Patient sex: M
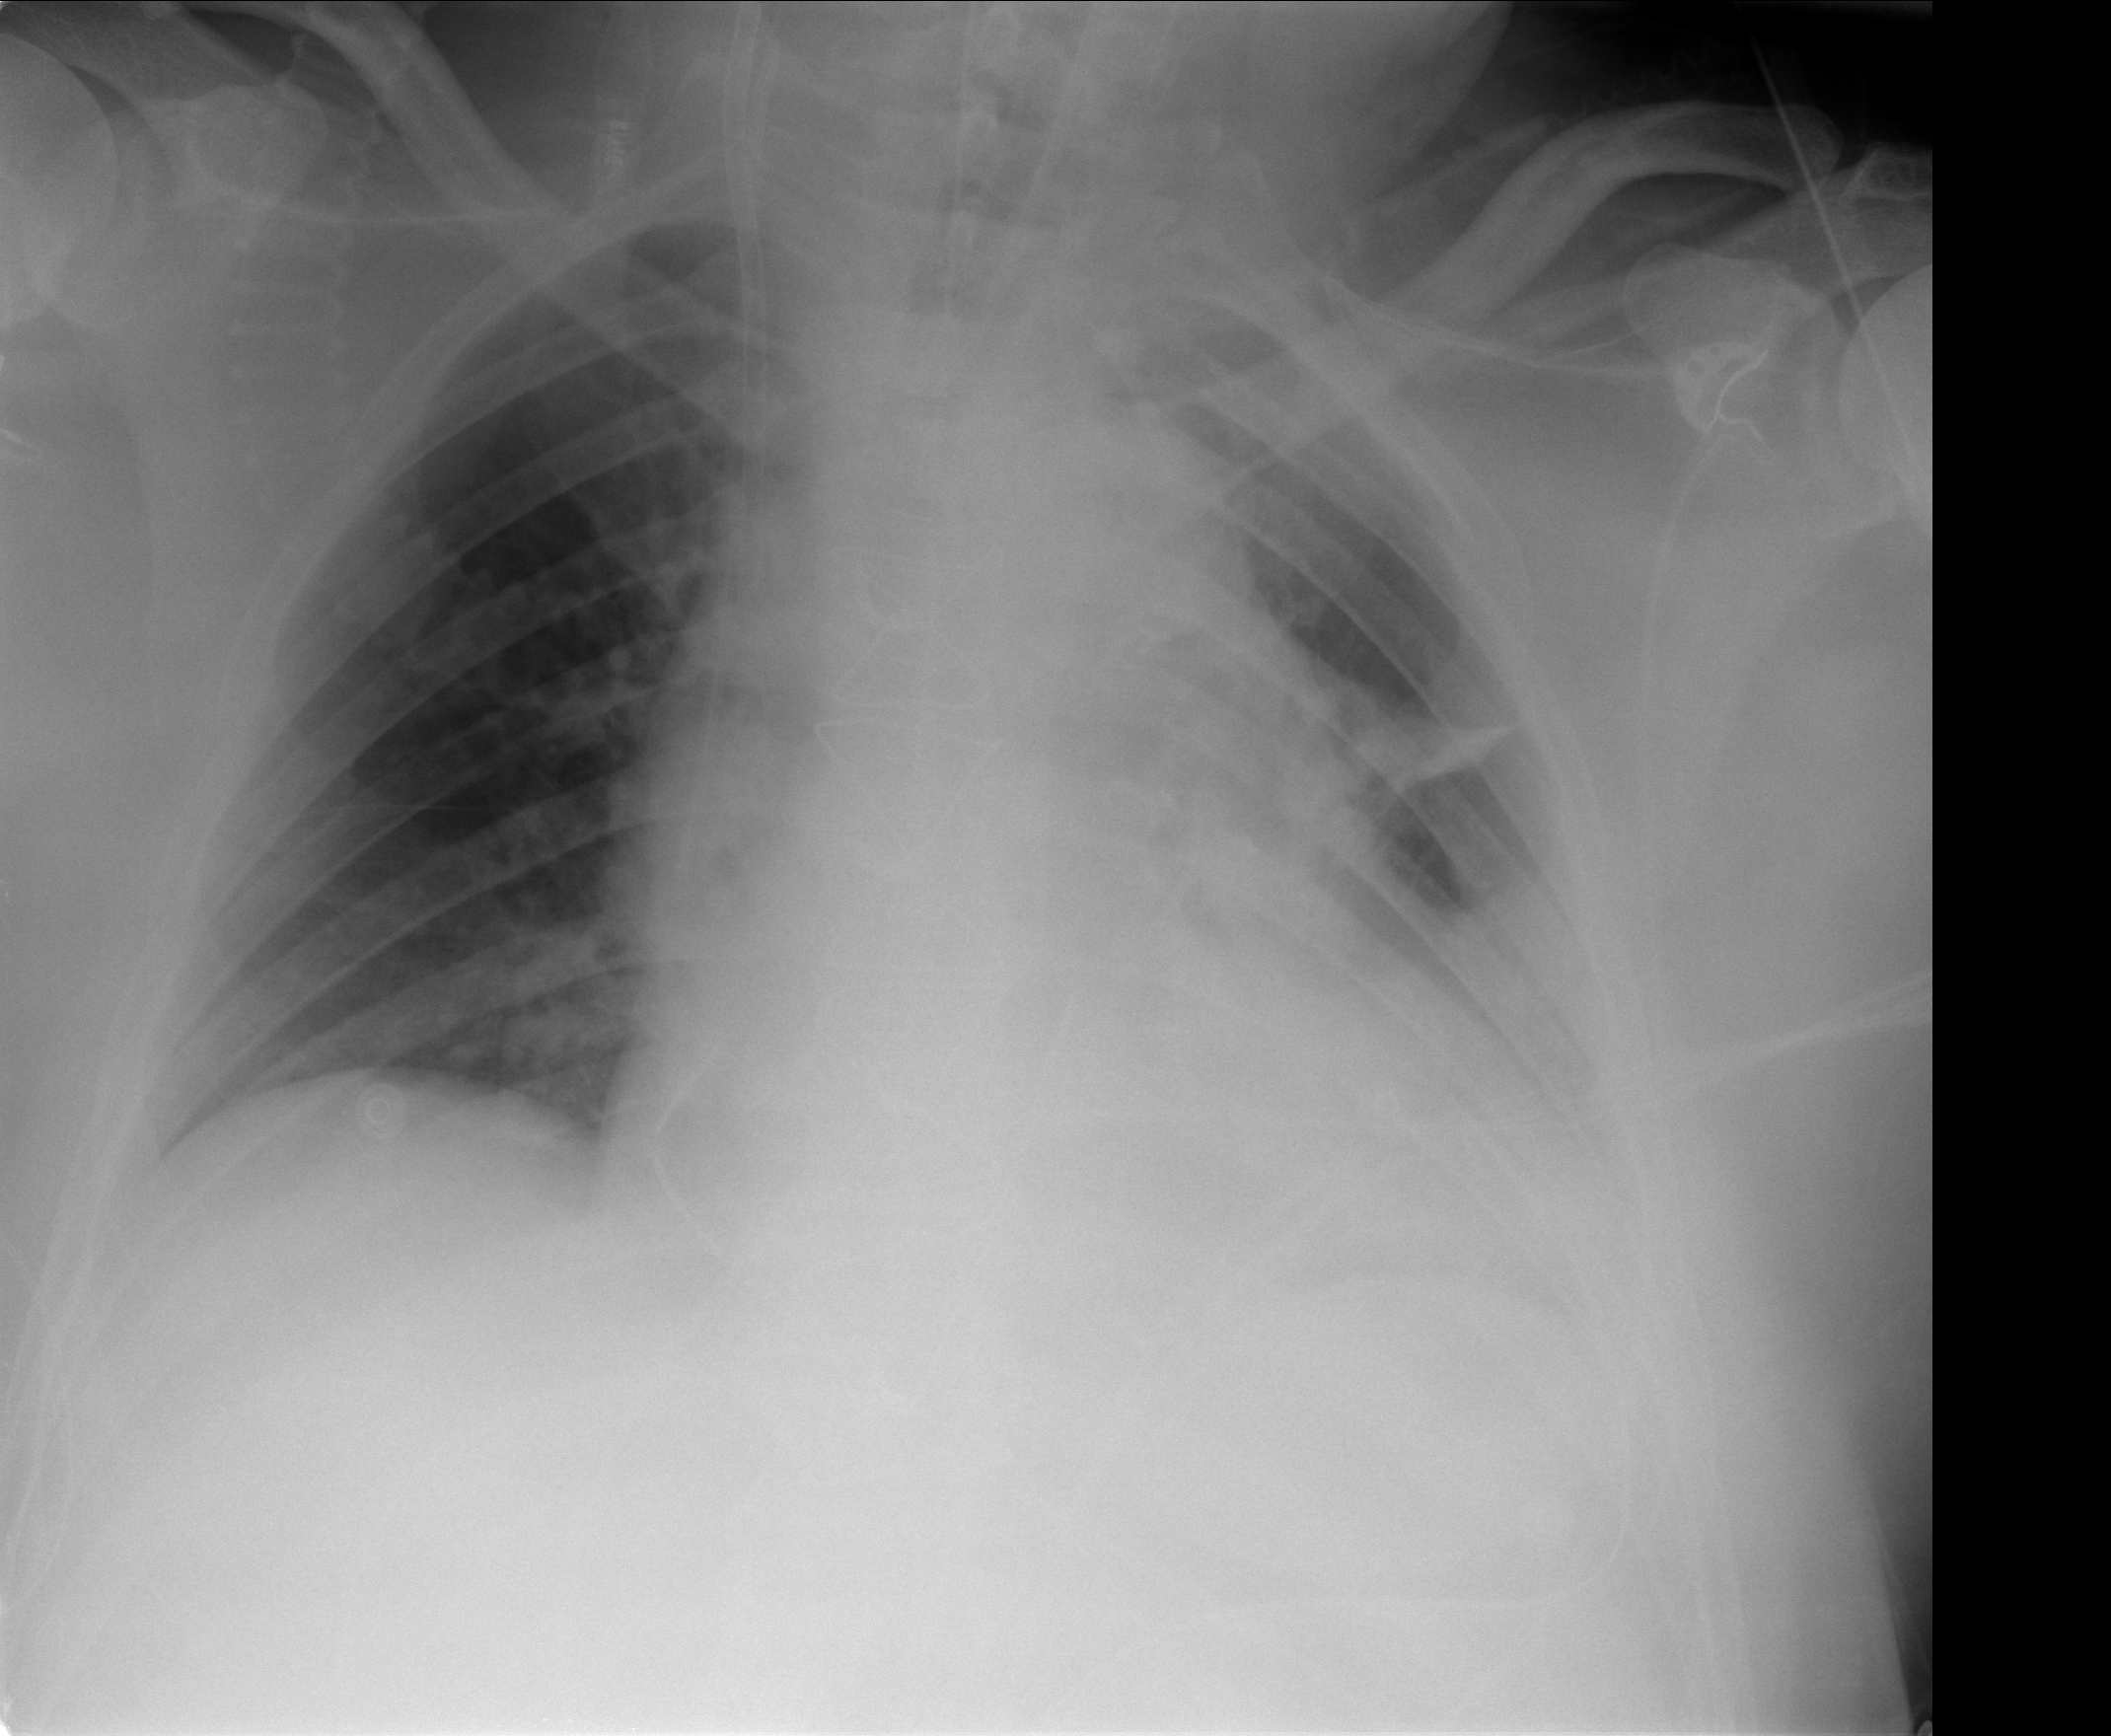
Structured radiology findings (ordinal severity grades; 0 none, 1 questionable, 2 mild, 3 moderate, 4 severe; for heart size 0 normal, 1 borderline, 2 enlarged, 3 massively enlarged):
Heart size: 2
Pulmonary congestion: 0
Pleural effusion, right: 0
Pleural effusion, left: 2
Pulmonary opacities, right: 0
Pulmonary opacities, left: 2
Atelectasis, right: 0
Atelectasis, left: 3